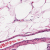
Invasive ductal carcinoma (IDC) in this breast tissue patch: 0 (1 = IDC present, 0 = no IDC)